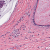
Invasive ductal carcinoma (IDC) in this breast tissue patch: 1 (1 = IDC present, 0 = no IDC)